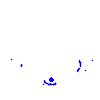
Particle: kaon